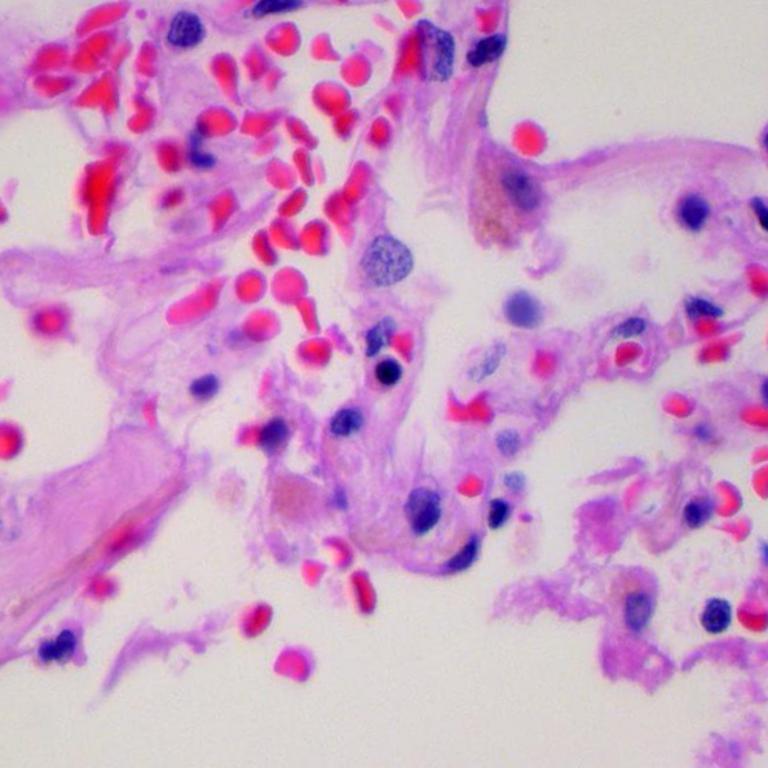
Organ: lung
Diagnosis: benign